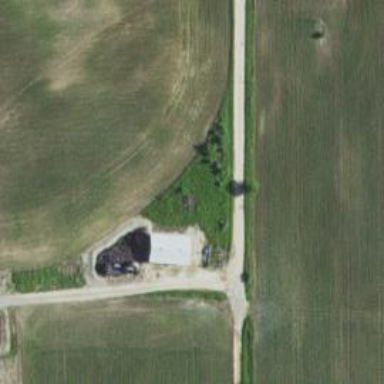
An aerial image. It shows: Storage tank that is man-made.